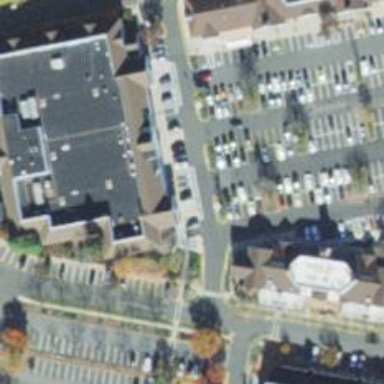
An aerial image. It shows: Parking space is available.